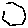
Label: hexagon